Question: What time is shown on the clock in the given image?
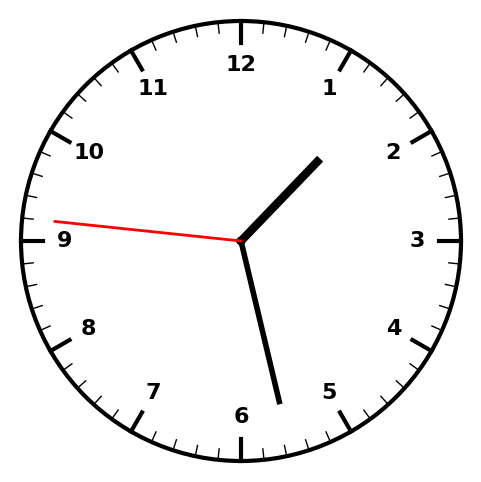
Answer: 01:27:46